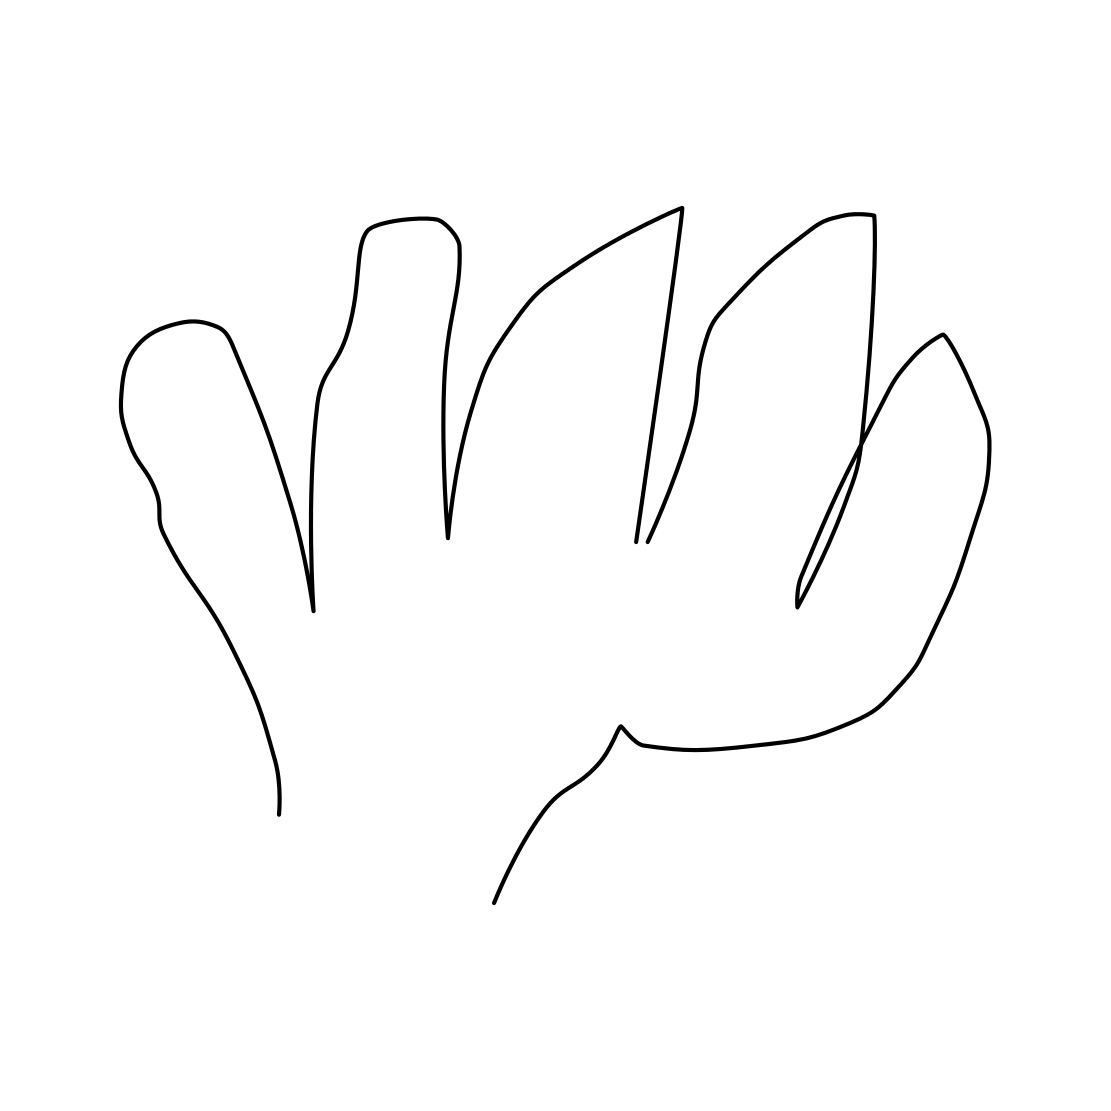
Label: hand